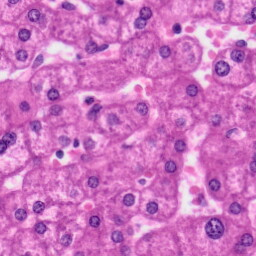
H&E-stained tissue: Liver